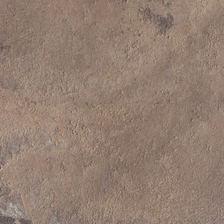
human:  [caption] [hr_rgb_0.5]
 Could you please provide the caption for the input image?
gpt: it is a large piece of bareland .

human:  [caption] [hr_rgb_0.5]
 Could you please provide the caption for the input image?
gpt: it is a large piece of bareland .

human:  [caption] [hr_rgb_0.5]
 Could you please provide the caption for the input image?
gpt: it is a large piece of bareland .

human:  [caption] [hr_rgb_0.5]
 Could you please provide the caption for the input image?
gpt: it is a large piece of bareland .

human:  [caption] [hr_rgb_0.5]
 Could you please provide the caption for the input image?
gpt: it is a large piece of bareland .